一年级 · 组合几何学
( 8 分 )

(1)在桌子的 (2) 阋在 $\bigcirc_{\text {的 }}$面,在桌子的面。边, $\triangle_{\text {在 }}$边。
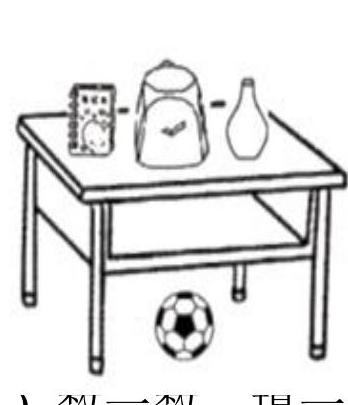
答案: 解（1）下；上 (2) 左; 右